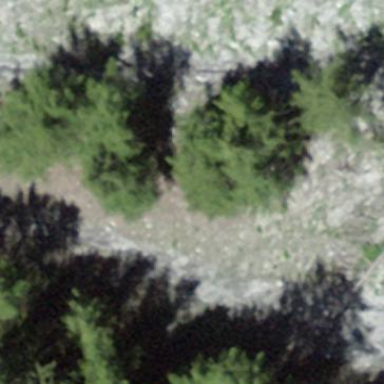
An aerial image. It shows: Forest area.